Невесомая абсолютно упругая доска лежит на двух опорах (см. рисунок).  В некоторый момент в левый край доски ударяется упругий шарик, масса которого равна $m_{1}$. Одновременно с ударом из-под правого края доски, на котором находится второй упругий шарик, быстро убирают опору.
На какую высоту, отсчитывая от начального положения, подпрыгнет второй шарик после удара? Масса этого шарика равна $m_{2}$.
В каком направлении полетит первый шарик, если перед ударом он падал на доску вертикально и имел скорость $v_{0}$. Силой тяжести, действующей на шарики в течение удара, можно пренебречь.
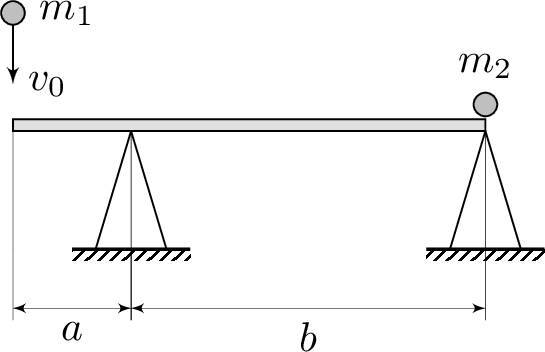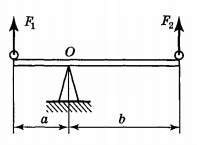
На какую высоту, отсчитывая от начального положения, подпрыгнет второй шарик после удара?
Решение: Силы упругости $F_{1}$ и $F_{2}$, действующие соответственно на первый и второй шарики со стороны доски с момента удара появляются одновременно в момент соприкосновения первого шарика с доской, одновременно достигают своих максимальных значений и одновременно исчезают, когда один из шариков отрывается от доски (см. рисунок).  При этом в любой момент времени выполняется соотношение\begin{equation}F_{1} a=F_{2} b, \tag1\end{equation}поскольку доска — это обыкновенный рычаг Архимеда, с помощью которого тот был готов «перевернуть Землю», если бы нашел точку опоры (в нашем случае — точка $O$).Соотношение $(1)$ верно во всех случаях, когда рычаг неподвижен или, как в нашем случае, не имеет массы и для того, чтобы его повернуть, не требуется никакого усилия. Если $F_{1 ср}$ и $F_{2 ср}$ — усредненные за время удара значения сил $F_{1}$ и $F_{2}$, то\begin{equation}F_{1 ср} a=F_{2 ср} b. \tag2\end{equation}Запишем второй закон Ньютона в импульсной форме, пренебрегая силой тяжести (в проекции на ось, направленную вертикально вниз):\begin{equation}m_{1}\left(v_{1}-v_{0}\right)=-F_{1 ср} \Delta t, \tag3\end{equation}\begin{equation}m_{2} v_{2}=-F_{1 ср} \Delta t, \tag4\end{equation}а также закон сохранения энергии при упругом ударе\begin{equation}\frac{m_{1} v_{0}^{2}}{2}=\frac{m_{1} v_{1}^{2}}{2}+\frac{m_{2} v_{1}^{2}}{2} \tag5\end{equation}(здесь $v_{1}$ и $v_{2}$ — скорости шаров после завершения удара; $\Delta t$ — продолжительность удара).Вводя обозначения $\alpha=m_{1} / m_{2}$, $\beta=\frac{b}{a}$ и решая совместно уравнения $(1)-(4)$, получаем ответ:$$v_{1}=v_{0} \frac{\alpha-\beta^{2}}{\alpha+\beta^{2}}, v_{2}=-v_{0} \frac{2 \alpha \beta}{\alpha+\beta^{2}}.$$$\textit{Анализ решения}$: Скорость $v_{2}$ отрицательна при любых значениях $\alpha$ и $\beta$, т. е. второй шарик всегда движется вверх. Движение первого шарика после удара зависит от заданных соотношений $\alpha$ и $\beta$ :$\alpha>\beta^{2} \implies v_{1}>0$, первый шарик «проваливается» вниз, увлекая за собой доску;$\alpha=\beta^{2} \implies v_{1}=0$, первый шарик и доска остаются на месте, a второй шарик подпрыгивает;$\alpha<\beta^{2} \implies v_{1}<0$, оба шарика подскакивают вверх.Из закона сохранения энергии находим высоту, на которую поднимается второй шарик:$$h=\frac{v_{2}^{2}}{2 g}=\frac{v_{0}^{2}}{2 g}\left(\frac{2 \alpha \beta}{\alpha+\beta^{2}}\right)^{2}.$$
Ответ: $$ h=\frac{v_{0}^{2}}{2 g}\left(\frac{2 \alpha \beta}{\alpha+\beta^{2}}\right)^{2}. $$

В каком направлении полетит первый шарик, если перед ударом он падал на доску вертикально и имел скорость $v_{0}$.
Ответ: Движение первого шарика после удара зависит от заданных соотношений $\alpha$ и $\beta$ :$\alpha>\beta^{2} \implies v_{1}>0$, первый шарик «проваливается» вниз, увлекая за собой доску;$\alpha=\beta^{2} \implies v_{1}=0$, первый шарик и доска остаются на месте, a второй шарик подпрыгивает; $\alpha<\beta^{2} \implies v_{1}<0$, оба шарика подскакивают вверх.
Темы:
T, Механика, Динамика, ЗСЭ, Соударения, Всероссийские, ЗСМИ